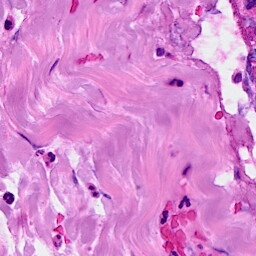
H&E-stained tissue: Breast